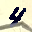
Label: 4